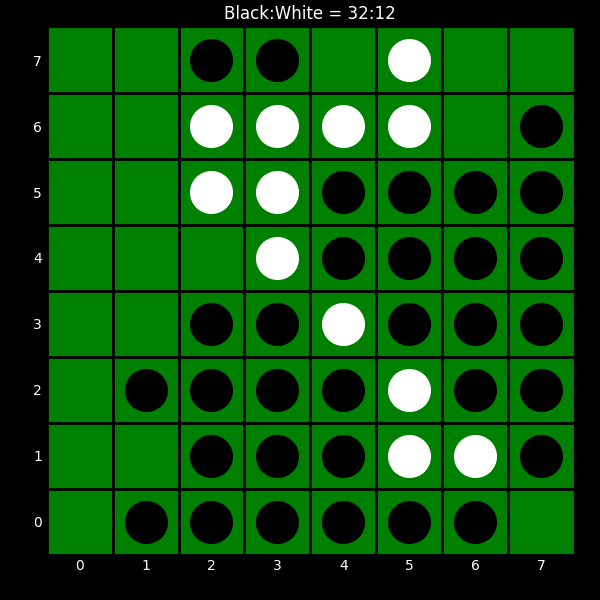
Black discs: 32
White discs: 12